高一 · 度量几何学
在如图所示的直观图中, 四边形 $O^{\prime} A^{\prime} B^{\prime} C^{\prime}$ 为菱形且边长为 $2 \mathrm{~cm}$, 则在坐标系 $x O y$ 中原四边形 $O A B C$为 (填形状), 面积为 \$ \qquad \$ $\mathrm{cm}^{2}$.

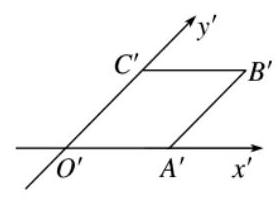
答案: 矩形 8
解析: 由题意结合斜二测画法, 可得四边形 $O A B C$ 为矩形, 其中 $O A=2 \mathrm{~cm}, O C=4 \mathrm{~cm}, \therefore$ 四边形 $O A B C$的面积为 $S=2 \times 4=8\left(\mathrm{~cm}^{2}\right)$.